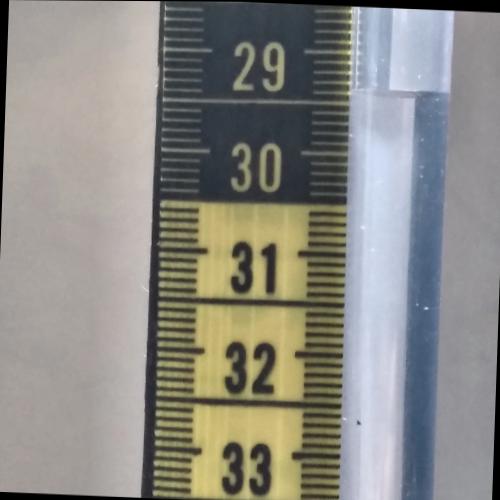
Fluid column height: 29.4 cm